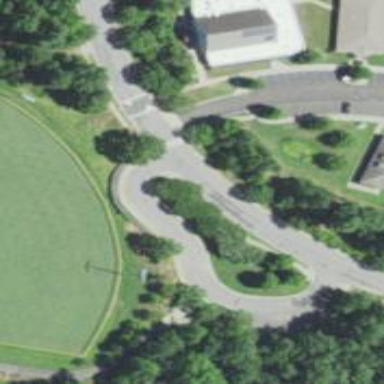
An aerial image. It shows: Unmarked crossing on asphalt footway.